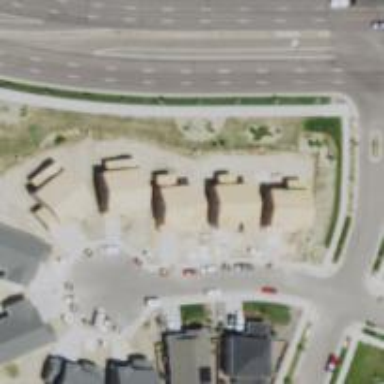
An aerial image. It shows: Residential area composed of single-family homes.